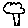
Label: tree